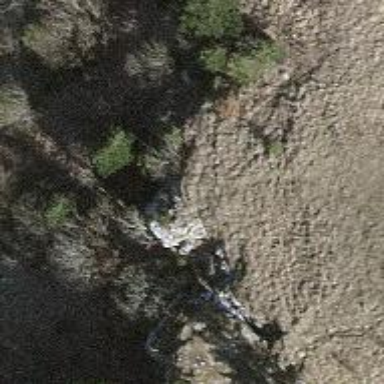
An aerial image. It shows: Natural cliff.